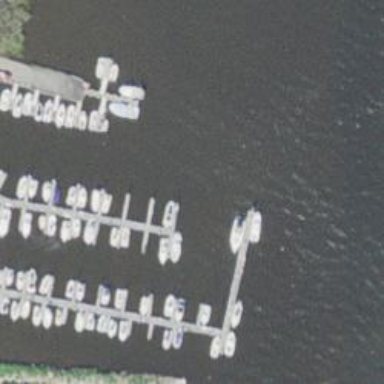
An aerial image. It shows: Man-made pier.